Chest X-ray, AP view. Patient: 59 years old, sex F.
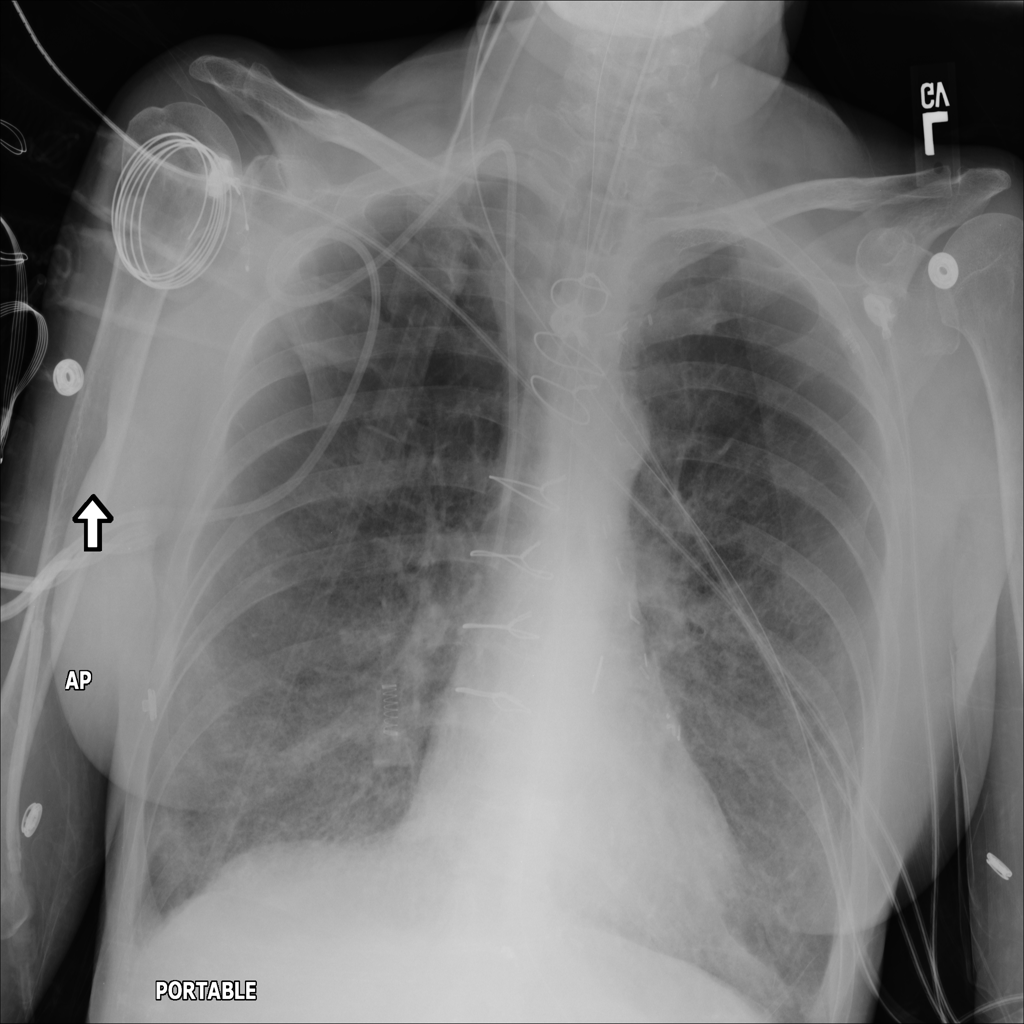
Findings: Infiltration